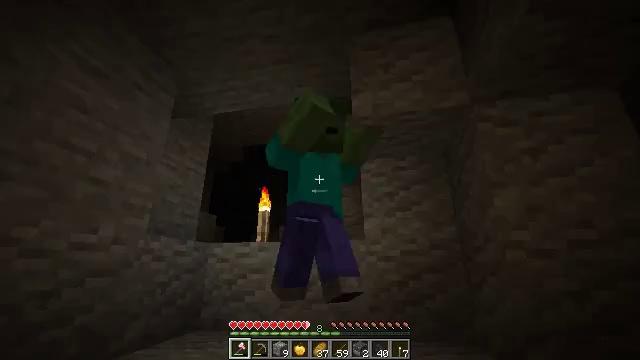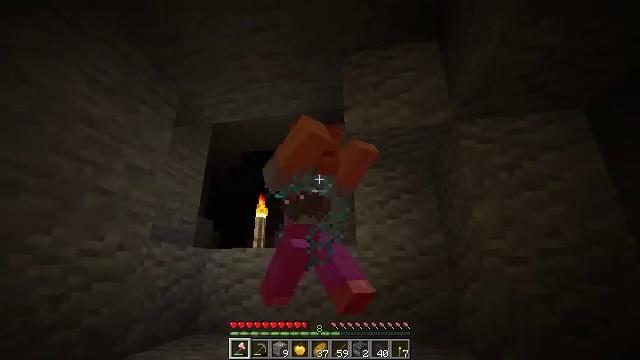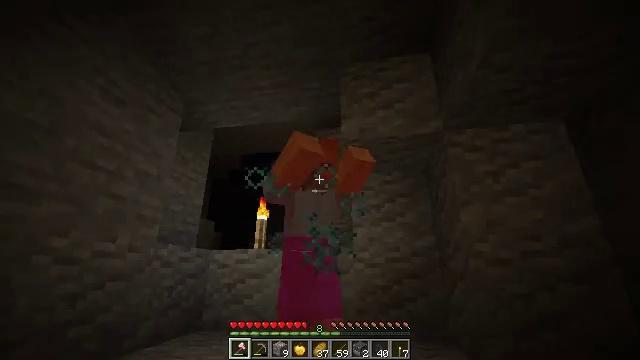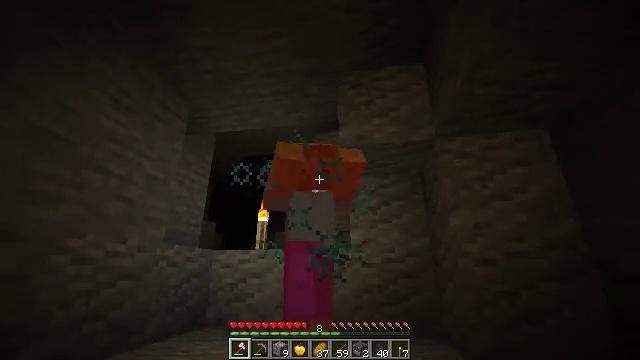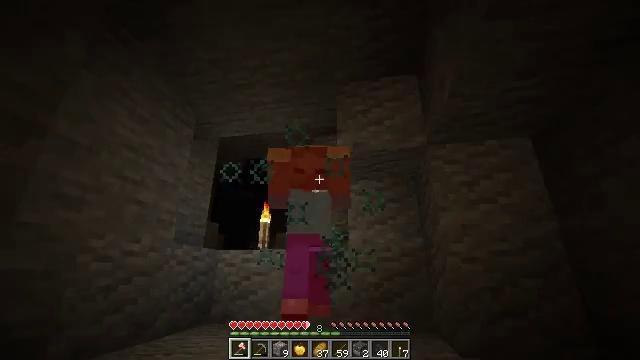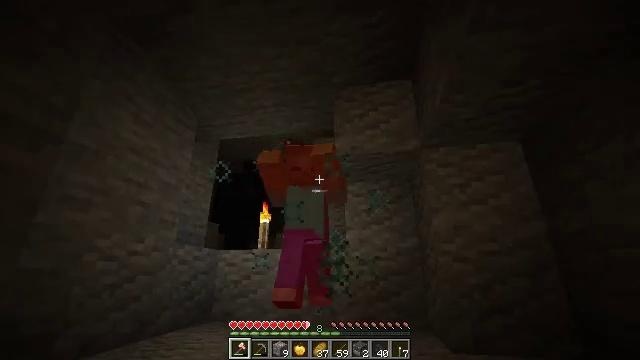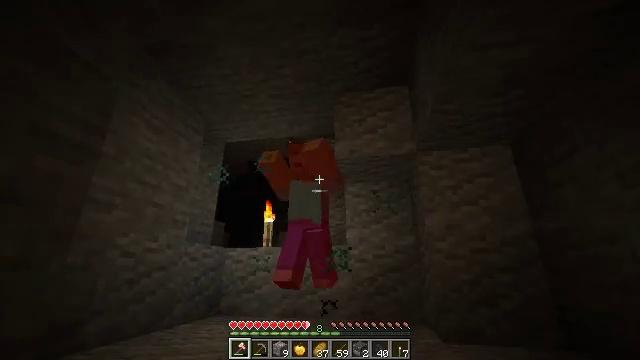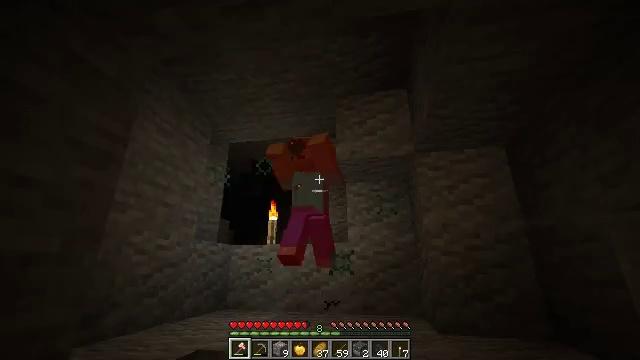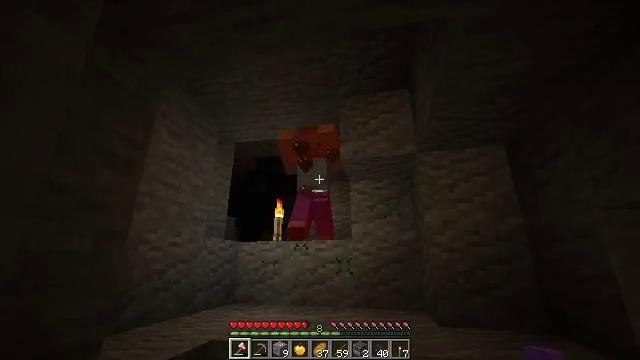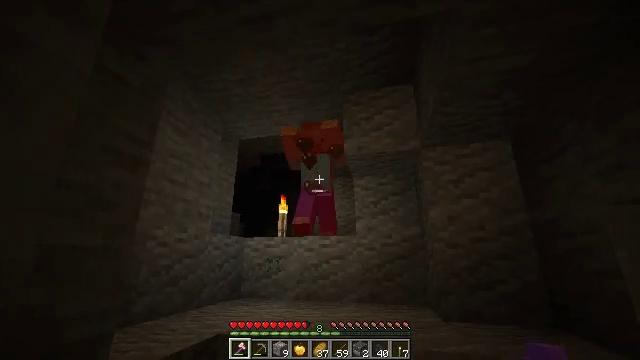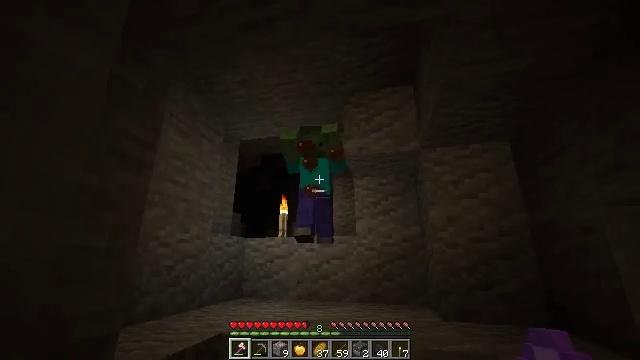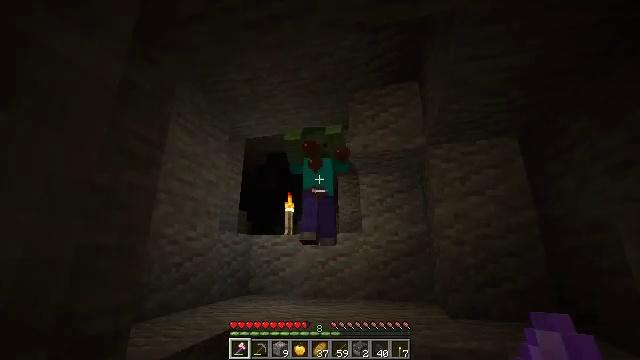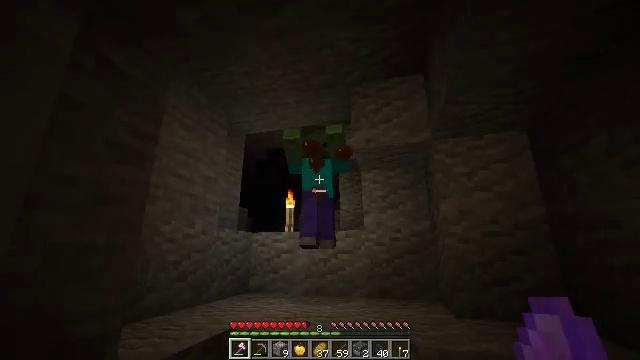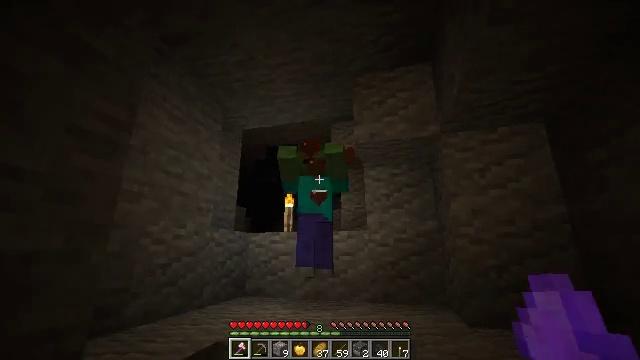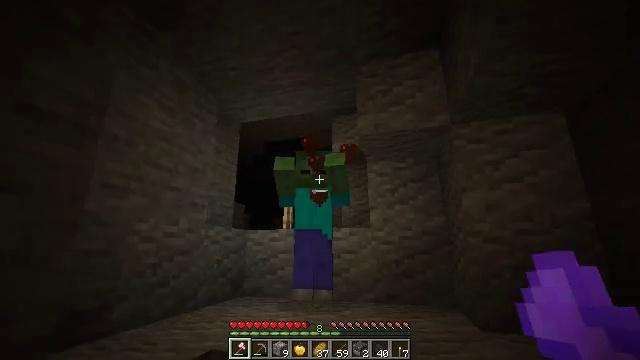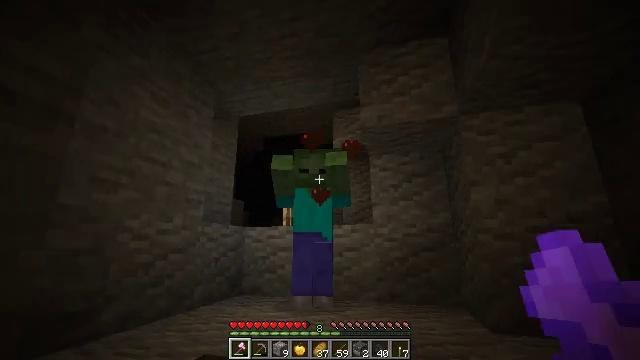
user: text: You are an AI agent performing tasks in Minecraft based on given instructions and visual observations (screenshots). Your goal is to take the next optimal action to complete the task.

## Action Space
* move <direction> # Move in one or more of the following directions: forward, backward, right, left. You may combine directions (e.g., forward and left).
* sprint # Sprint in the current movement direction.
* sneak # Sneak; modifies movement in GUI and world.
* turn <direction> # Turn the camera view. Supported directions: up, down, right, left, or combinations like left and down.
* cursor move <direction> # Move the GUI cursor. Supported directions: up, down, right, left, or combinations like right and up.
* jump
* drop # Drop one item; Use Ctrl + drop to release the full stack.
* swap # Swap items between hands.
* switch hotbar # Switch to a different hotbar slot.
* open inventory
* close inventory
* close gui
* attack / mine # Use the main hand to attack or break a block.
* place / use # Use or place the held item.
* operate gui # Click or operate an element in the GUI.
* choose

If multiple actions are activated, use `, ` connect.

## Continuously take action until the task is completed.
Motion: motion action
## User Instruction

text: Kill a zombie.
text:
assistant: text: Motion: move back
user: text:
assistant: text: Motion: move back
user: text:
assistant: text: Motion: move back
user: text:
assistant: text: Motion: move back
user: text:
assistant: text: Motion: move back
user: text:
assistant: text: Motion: move back
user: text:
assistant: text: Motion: no_op
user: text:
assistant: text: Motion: no_op
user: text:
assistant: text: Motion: no_op
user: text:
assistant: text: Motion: no_op
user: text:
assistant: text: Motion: move forward, turn left
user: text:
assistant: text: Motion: move forward
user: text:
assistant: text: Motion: move forward
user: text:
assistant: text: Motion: move forward
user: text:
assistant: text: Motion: move forward
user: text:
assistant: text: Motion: move forward
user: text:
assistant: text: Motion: move forward
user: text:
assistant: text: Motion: move forward
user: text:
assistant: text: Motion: move forward, turn left and down, attack / mine
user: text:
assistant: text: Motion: turn left and down, attack / mine
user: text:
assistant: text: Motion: move back, attack / mine
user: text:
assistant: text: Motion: move back, attack / mine
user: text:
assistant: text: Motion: move back
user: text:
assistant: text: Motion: no_op